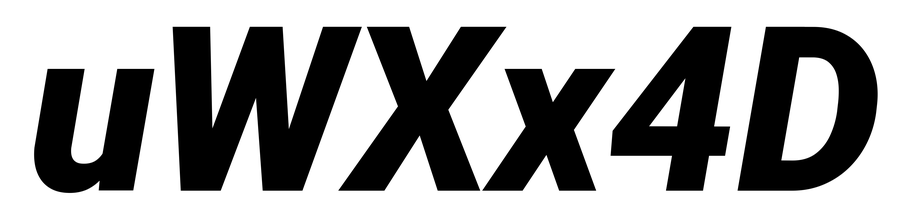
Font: Roboto-Italic_Black_Italic